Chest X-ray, PA view. Patient: 54 years old, sex F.
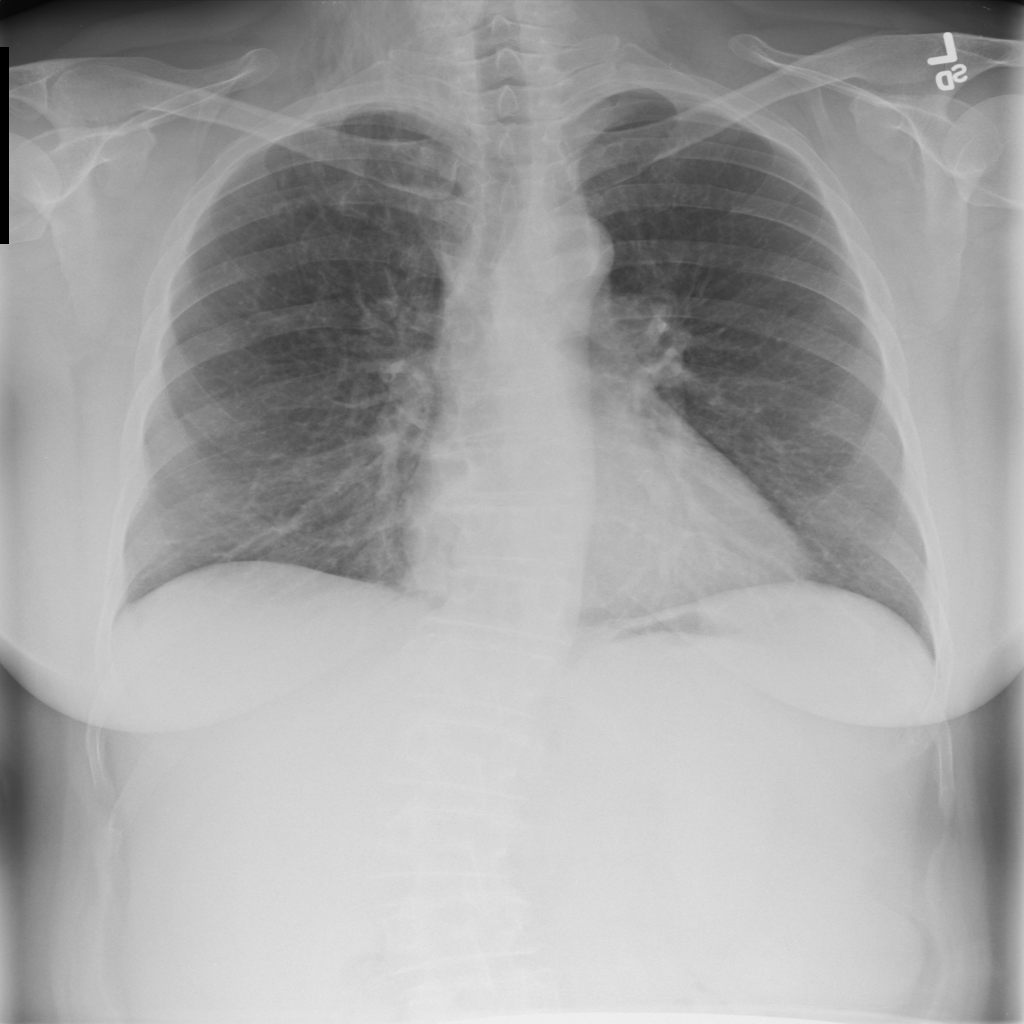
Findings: No Finding